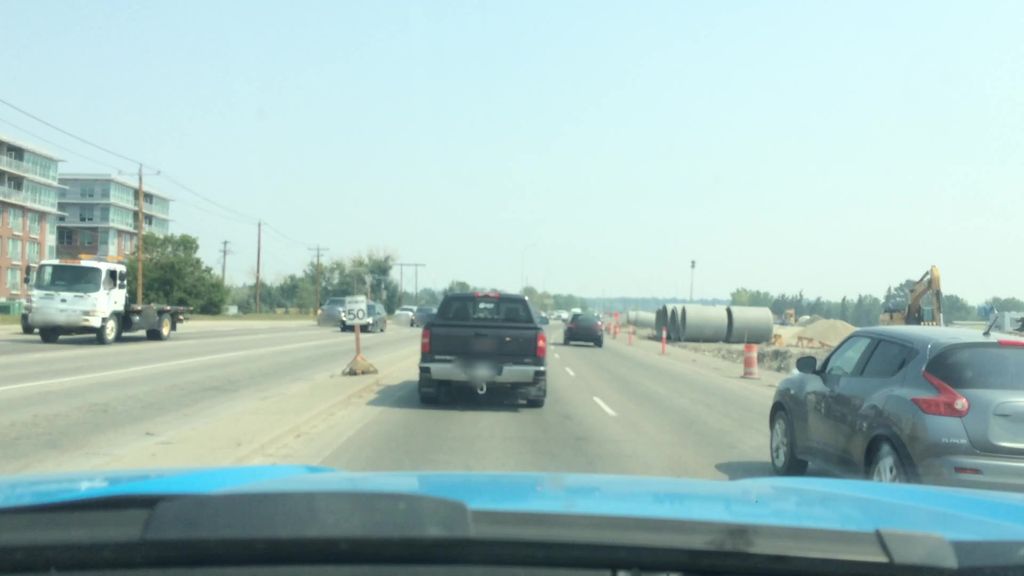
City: calgary